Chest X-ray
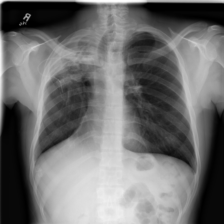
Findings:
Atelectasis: negative
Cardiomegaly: negative
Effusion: negative
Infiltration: positive
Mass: negative
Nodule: negative
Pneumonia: negative
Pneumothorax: negative
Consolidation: negative
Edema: negative
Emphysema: negative
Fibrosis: negative
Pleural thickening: positive
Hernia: negative